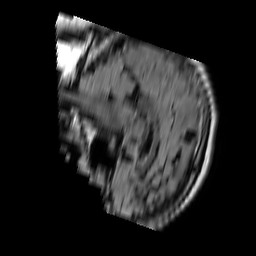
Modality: FLAIR
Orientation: sagittal
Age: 51
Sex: male
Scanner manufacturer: philips
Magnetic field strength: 1.5 T
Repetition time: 11 s
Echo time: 0.14 s